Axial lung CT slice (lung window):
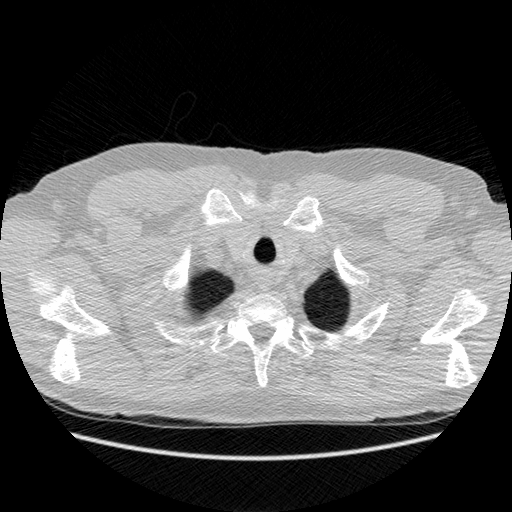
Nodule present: no